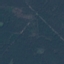
Label: Forest